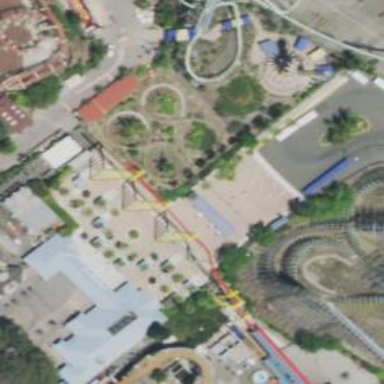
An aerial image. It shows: Thrilling roller coaster attraction.